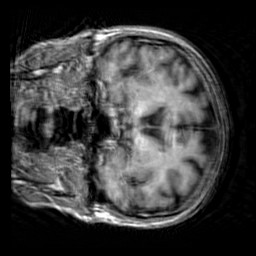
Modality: T1w
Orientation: coronal
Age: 40
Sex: male
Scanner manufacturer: siemens
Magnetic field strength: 3 T
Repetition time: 2.3 s
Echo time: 0.00303 s